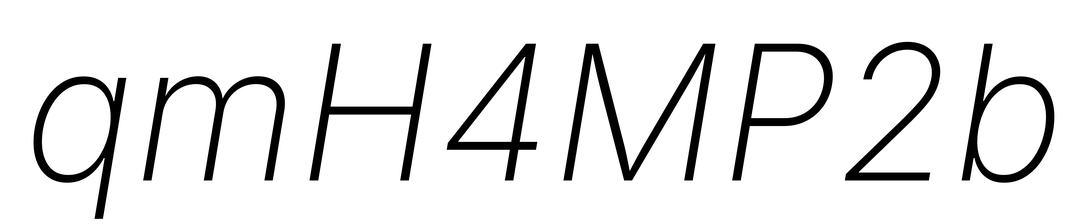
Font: Inter-Italic_ExtraLight_Italic